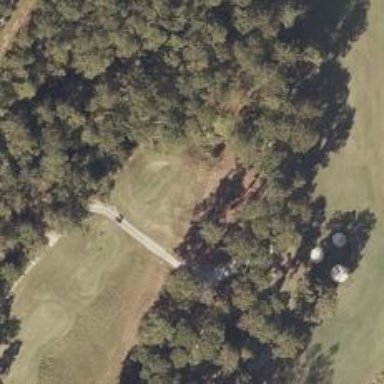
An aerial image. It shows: Golf tee.